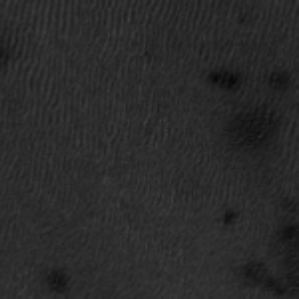
Label: frost